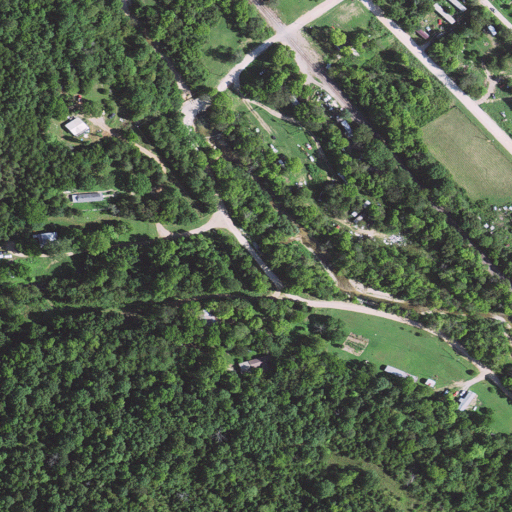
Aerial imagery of valley in Arkansas named Tom Young Hollow containing deciduous forest, pasture, open development, mixed forest, low intensity development, evergreen forest, and medium intensity development